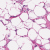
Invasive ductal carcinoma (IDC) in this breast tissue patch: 0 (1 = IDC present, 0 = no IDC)